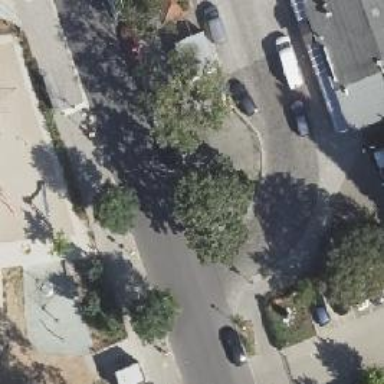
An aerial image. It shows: Residential road with asphalt surface. There are sidewalks on both sides of the road.